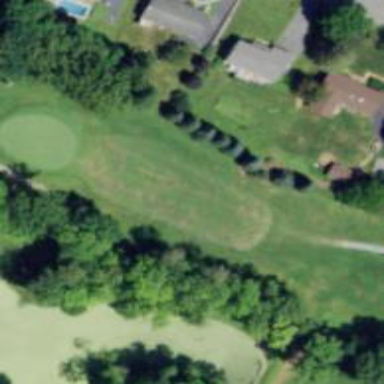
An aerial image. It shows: Golf pitch.